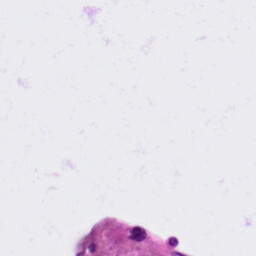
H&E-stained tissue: Lung